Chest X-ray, PA view. Patient: 53 years old, sex M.
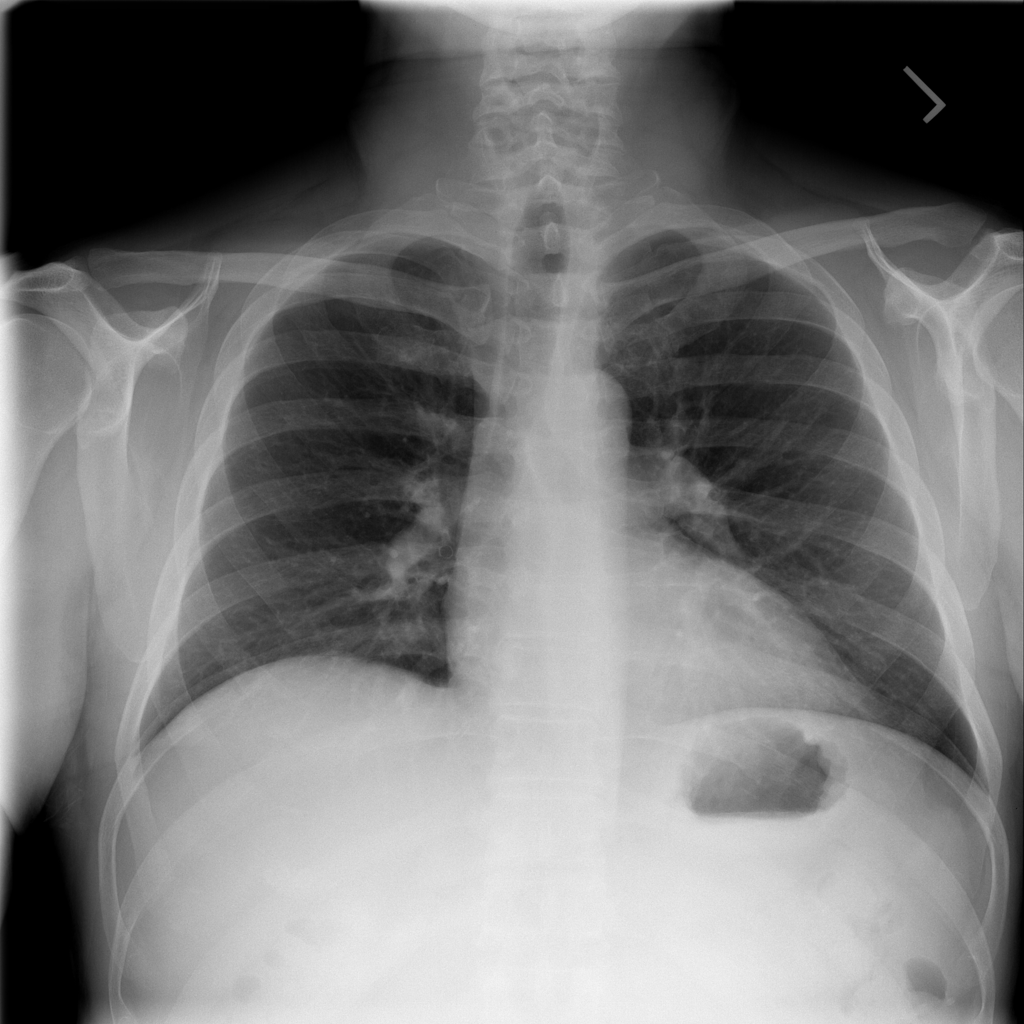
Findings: No Finding